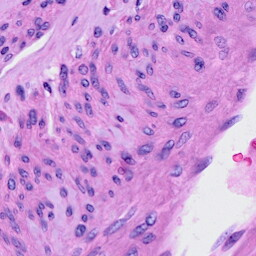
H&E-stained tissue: Cervix